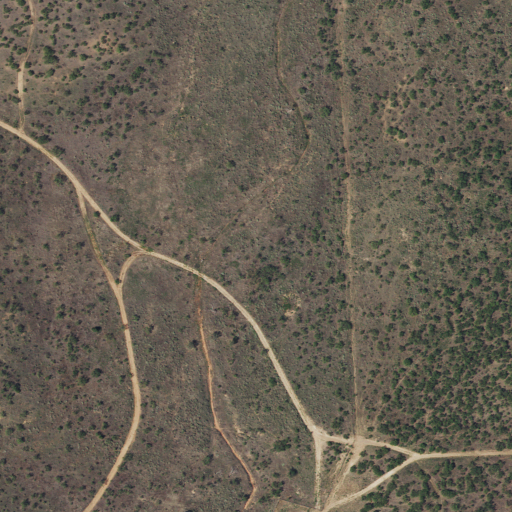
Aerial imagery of valley in Texas named Mitchell Canyon containing shrub and grassland